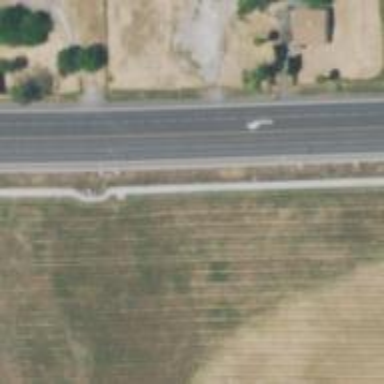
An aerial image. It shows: Asphalt road classified as tertiary.